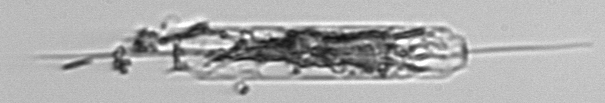
Label: Ditylum_brightwellii